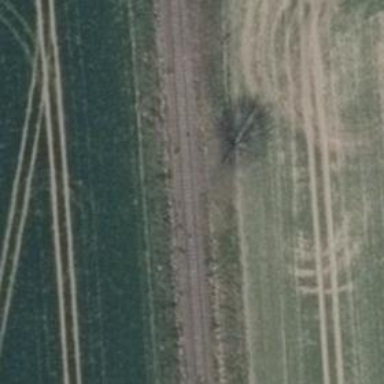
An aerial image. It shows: Railway signal.